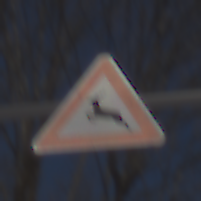
Verkehrszeichen: WildwechselRechts
Umgebung: Outdoor, Special
Tageszeit: MorningAfternoon
Wetter: Clear
Licht: Natural
Jahreszeit: Winter
Kontrast: HighContrast